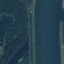
Land use / land cover: River